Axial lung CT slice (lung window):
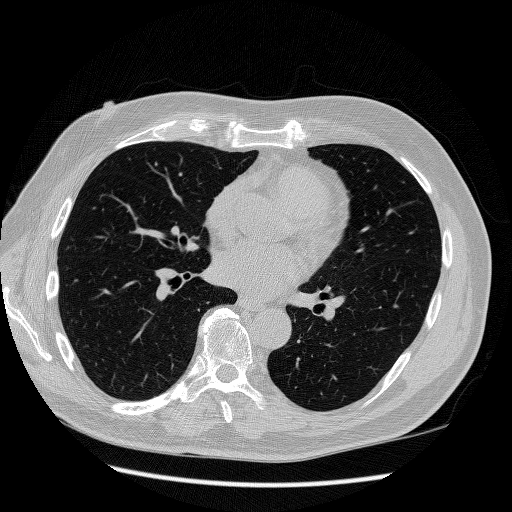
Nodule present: no